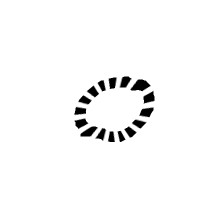
Shape: circle